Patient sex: M
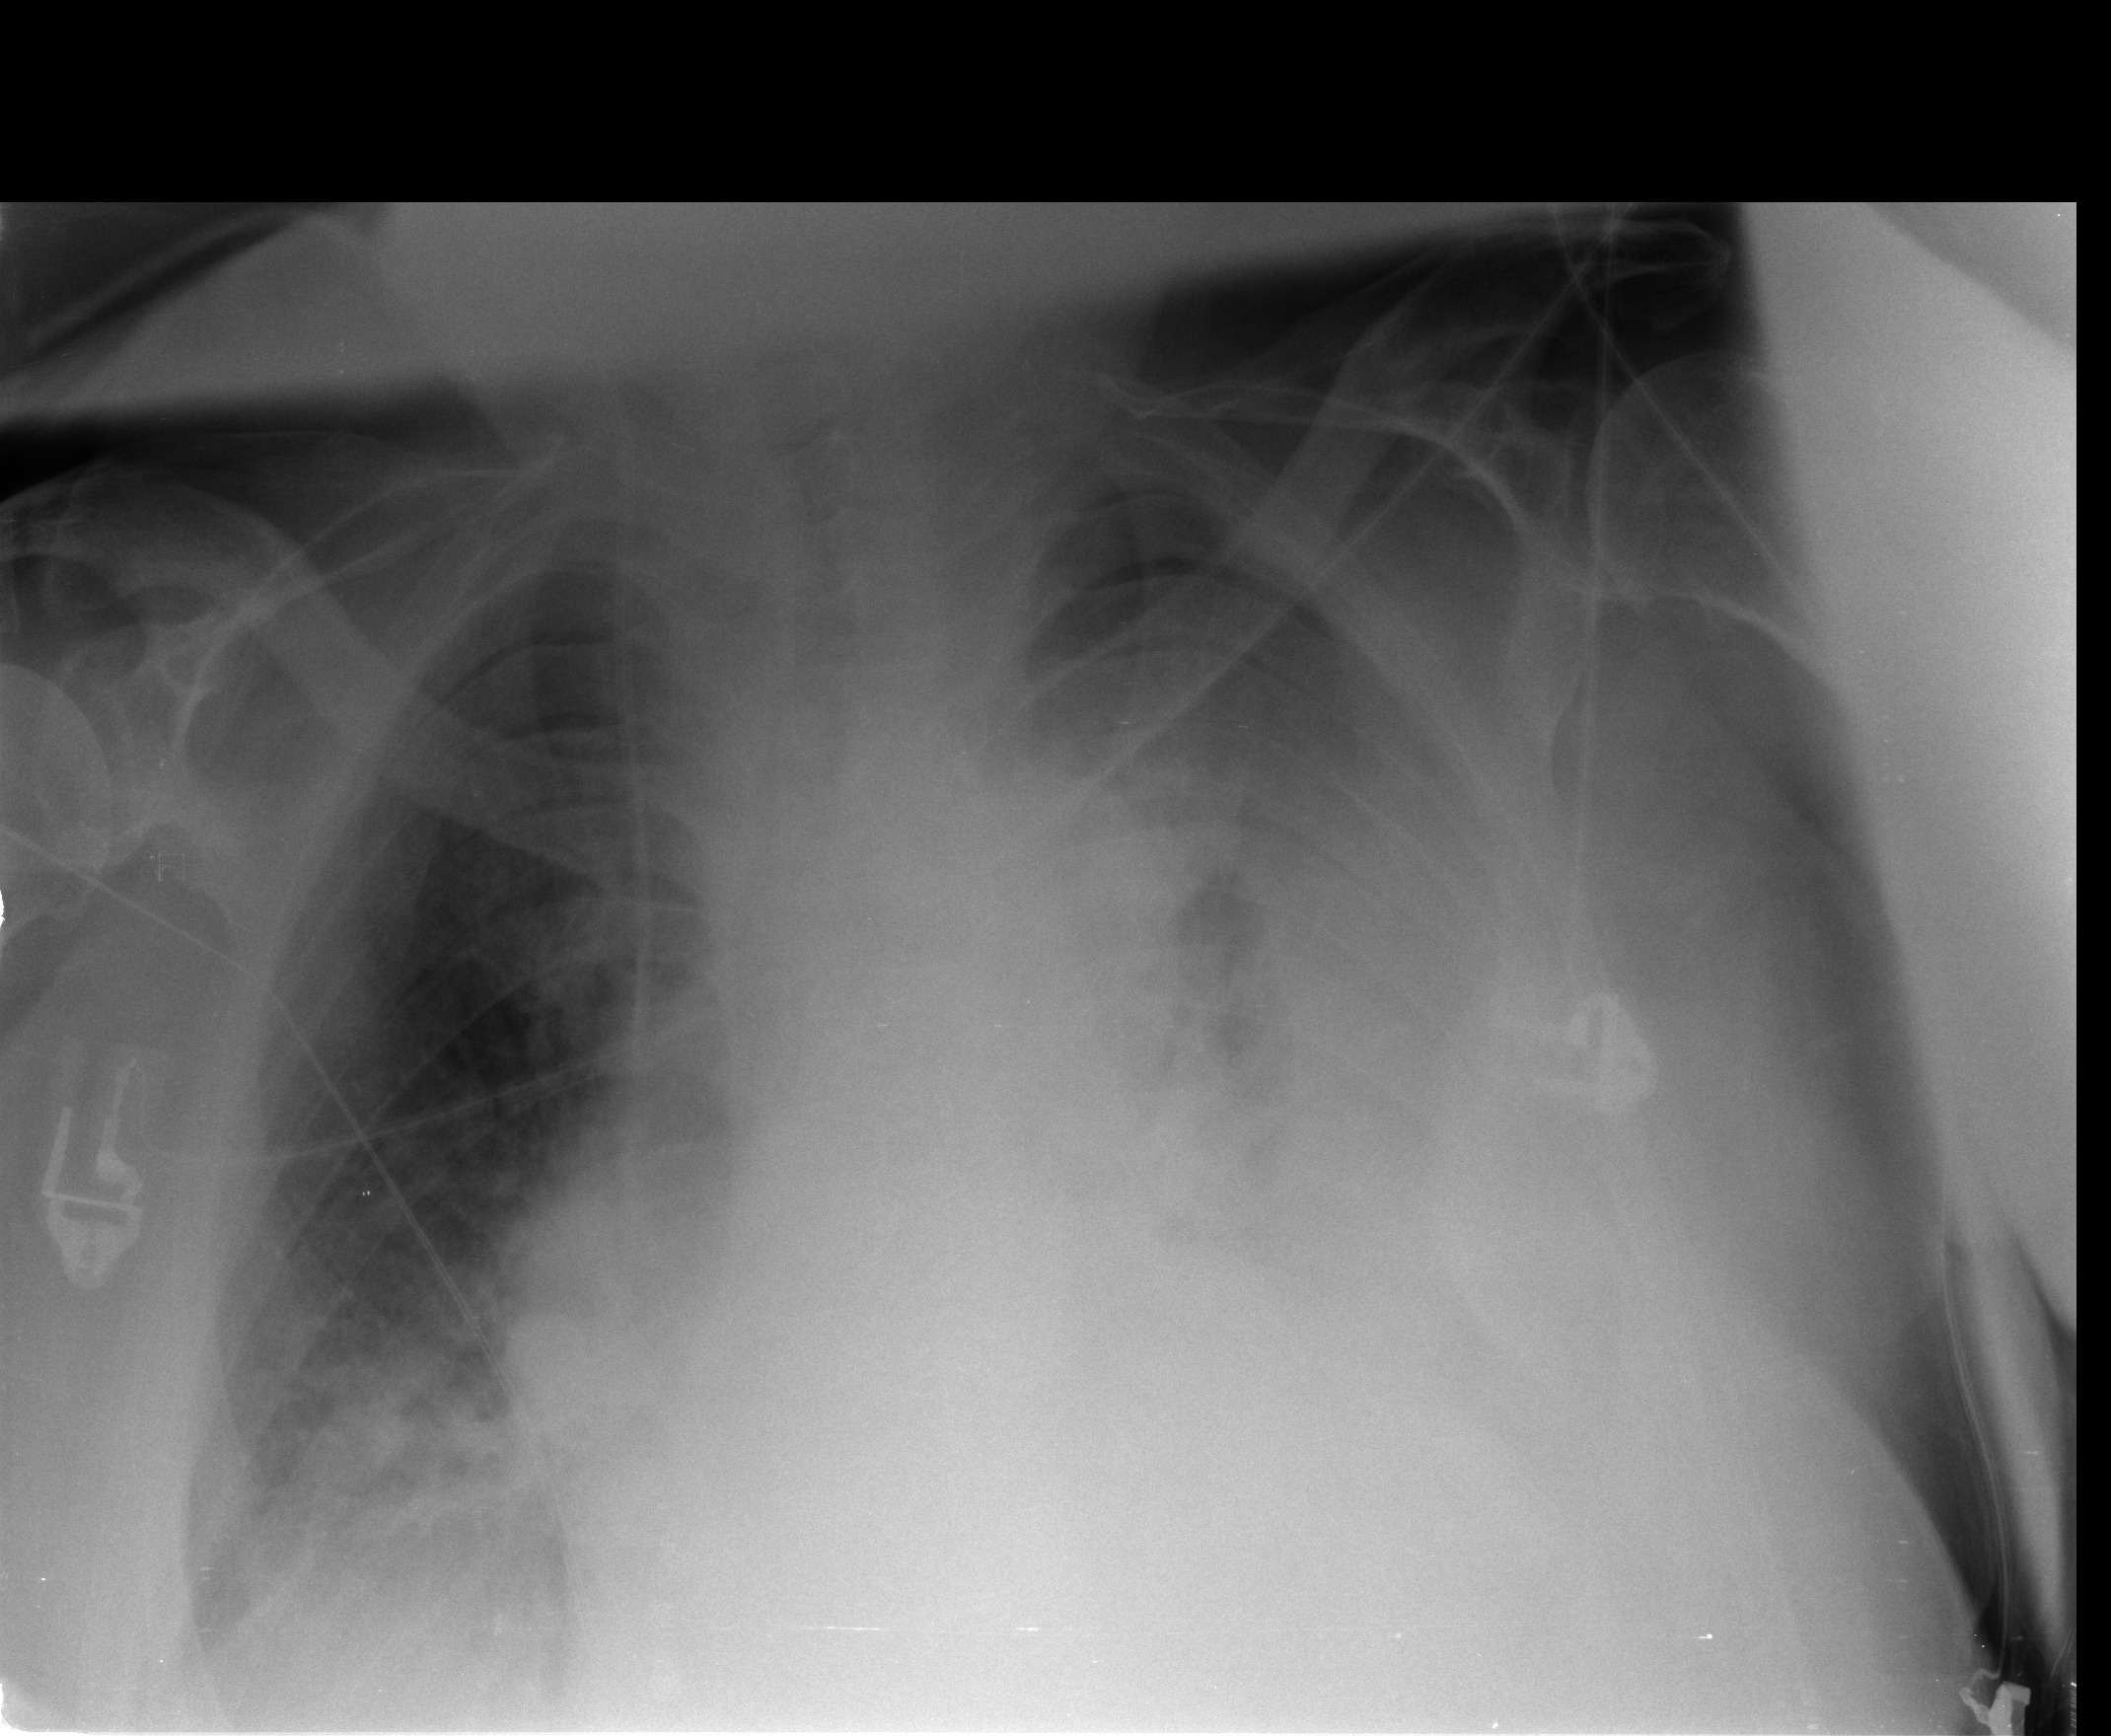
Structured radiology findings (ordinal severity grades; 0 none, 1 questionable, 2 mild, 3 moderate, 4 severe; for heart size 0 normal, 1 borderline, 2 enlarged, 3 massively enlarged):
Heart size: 2
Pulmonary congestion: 3
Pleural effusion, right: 2
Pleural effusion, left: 3
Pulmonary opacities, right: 2
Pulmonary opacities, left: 3
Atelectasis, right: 3
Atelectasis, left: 3